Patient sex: F
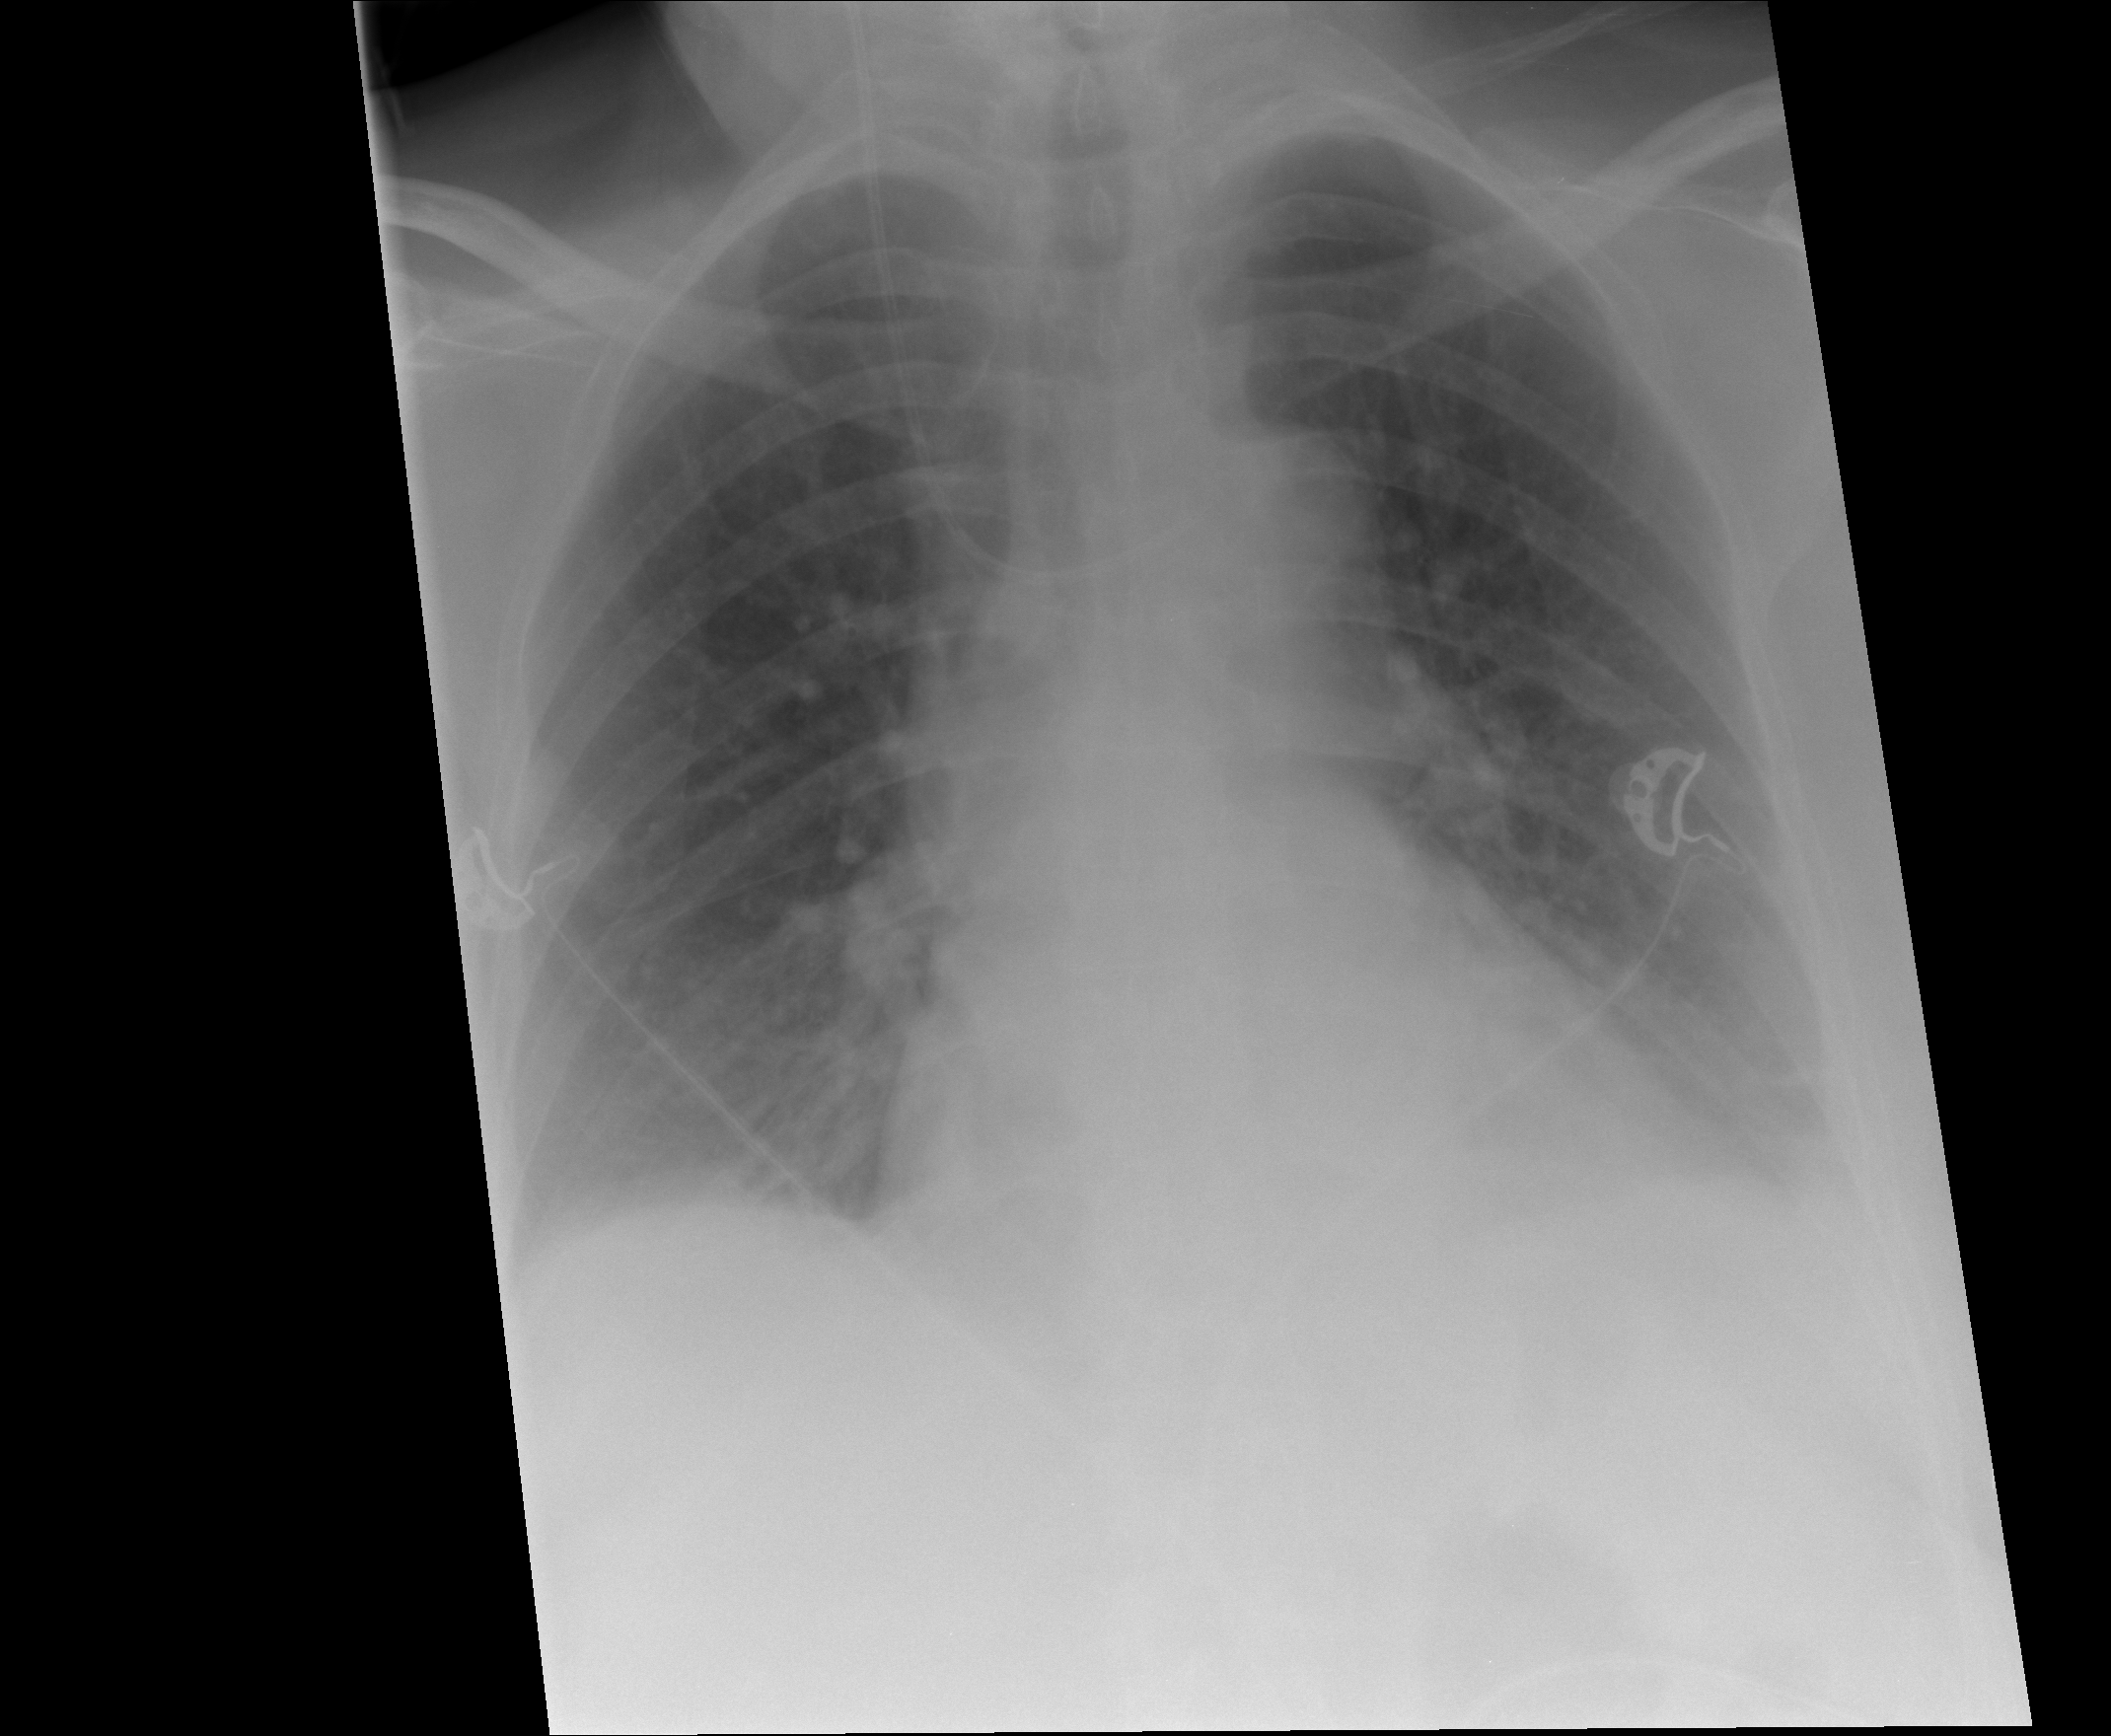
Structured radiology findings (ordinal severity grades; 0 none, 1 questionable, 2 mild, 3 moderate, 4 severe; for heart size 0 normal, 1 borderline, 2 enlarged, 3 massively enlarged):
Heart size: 0
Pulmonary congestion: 0
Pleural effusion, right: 2
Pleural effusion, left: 2
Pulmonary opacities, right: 0
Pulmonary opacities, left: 0
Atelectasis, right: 2
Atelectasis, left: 2